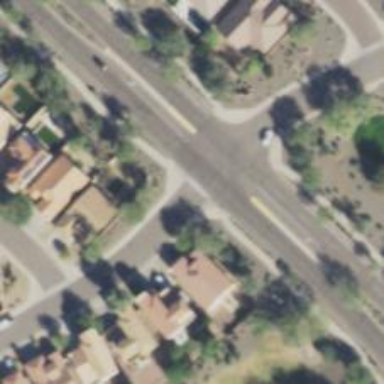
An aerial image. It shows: Unmarked road crossing.